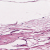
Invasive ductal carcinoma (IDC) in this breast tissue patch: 0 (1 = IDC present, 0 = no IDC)